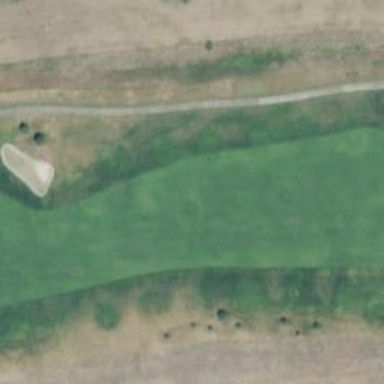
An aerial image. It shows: Golf hole.